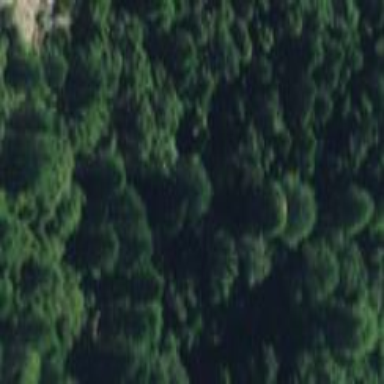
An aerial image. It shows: Mixed woodland with variety of leaf types and cycles.